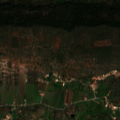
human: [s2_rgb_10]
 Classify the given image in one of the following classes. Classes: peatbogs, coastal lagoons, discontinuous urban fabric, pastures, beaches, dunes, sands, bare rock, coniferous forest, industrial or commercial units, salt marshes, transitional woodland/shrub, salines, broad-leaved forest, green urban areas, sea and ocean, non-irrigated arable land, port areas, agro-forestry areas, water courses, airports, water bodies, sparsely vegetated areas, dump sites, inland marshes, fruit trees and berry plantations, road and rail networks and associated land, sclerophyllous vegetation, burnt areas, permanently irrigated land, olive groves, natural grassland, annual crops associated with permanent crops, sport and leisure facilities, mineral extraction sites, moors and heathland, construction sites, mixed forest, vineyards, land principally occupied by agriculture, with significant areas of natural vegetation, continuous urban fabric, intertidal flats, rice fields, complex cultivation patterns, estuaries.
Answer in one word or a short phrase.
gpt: fruit trees and berry plantations, annual crops associated with permanent crops, complex cultivation patterns, sclerophyllous vegetation